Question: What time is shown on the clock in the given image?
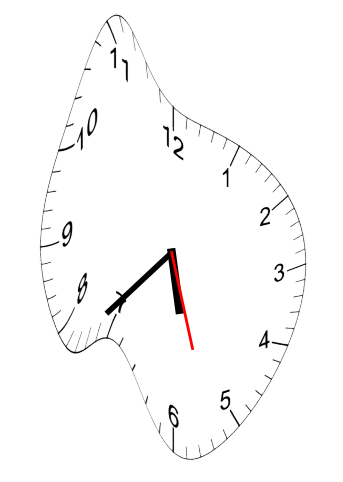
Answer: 05:37:27